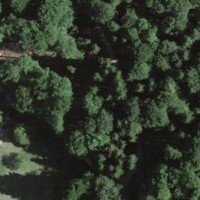
EUNIS habitat code: 41
Species observed at this site:
Euphorbia cyparissias